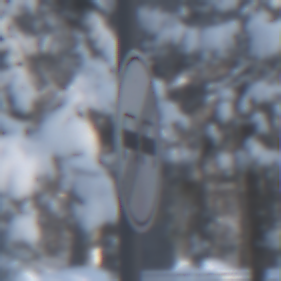
Verkehrszeichen: EndeUeberholverbot
Umgebung: Outdoor, Nature
Tageszeit: MorningAfternoon
Wetter: Clear
Licht: Natural
Jahreszeit: Winter
Kontrast: LowContrast